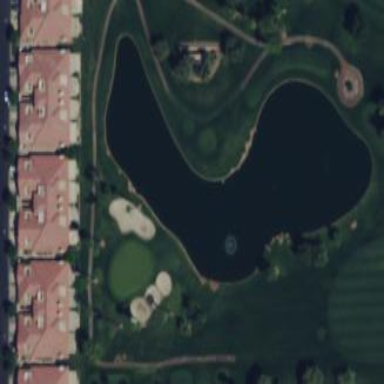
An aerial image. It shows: Pond on golf course designated as lateral water hazard.